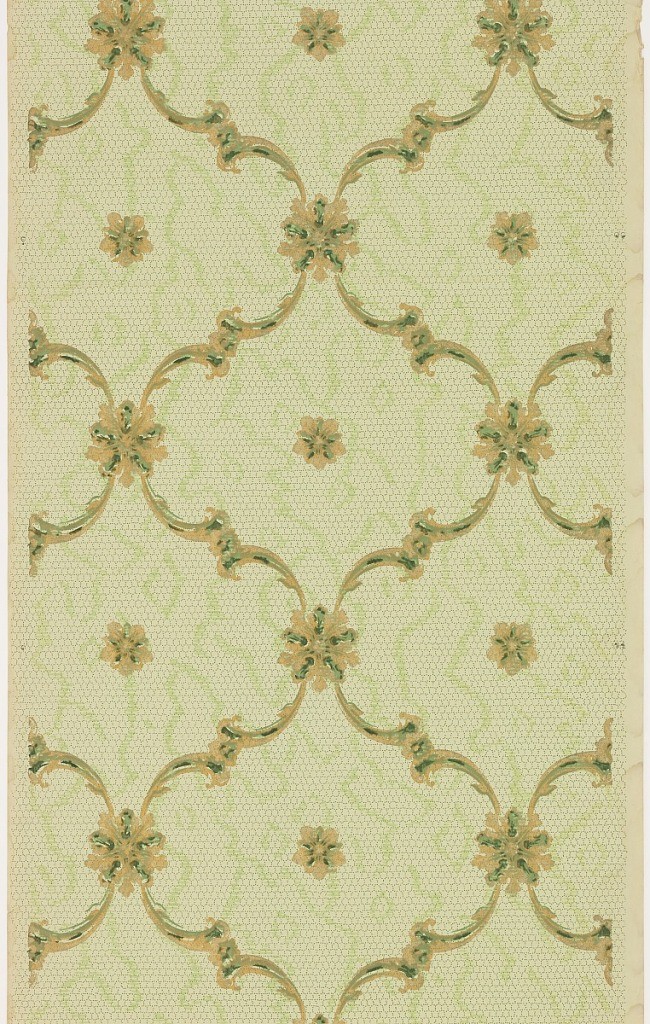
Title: Ceiling paper
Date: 1905–1915
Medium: Machine-printed paper, liquid mica
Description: Trellis pattern formed with ogival lines. A stylized floral motif or boss links the ogives together. Another smaller floral motif or boss is centered within each void. Printed in green and metallic gold on light green ground containing a honeycomb pattern along with a moire design.